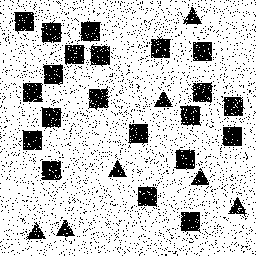
Squares: 21
Triangles: 7
Stars: 0
Total shapes: 28